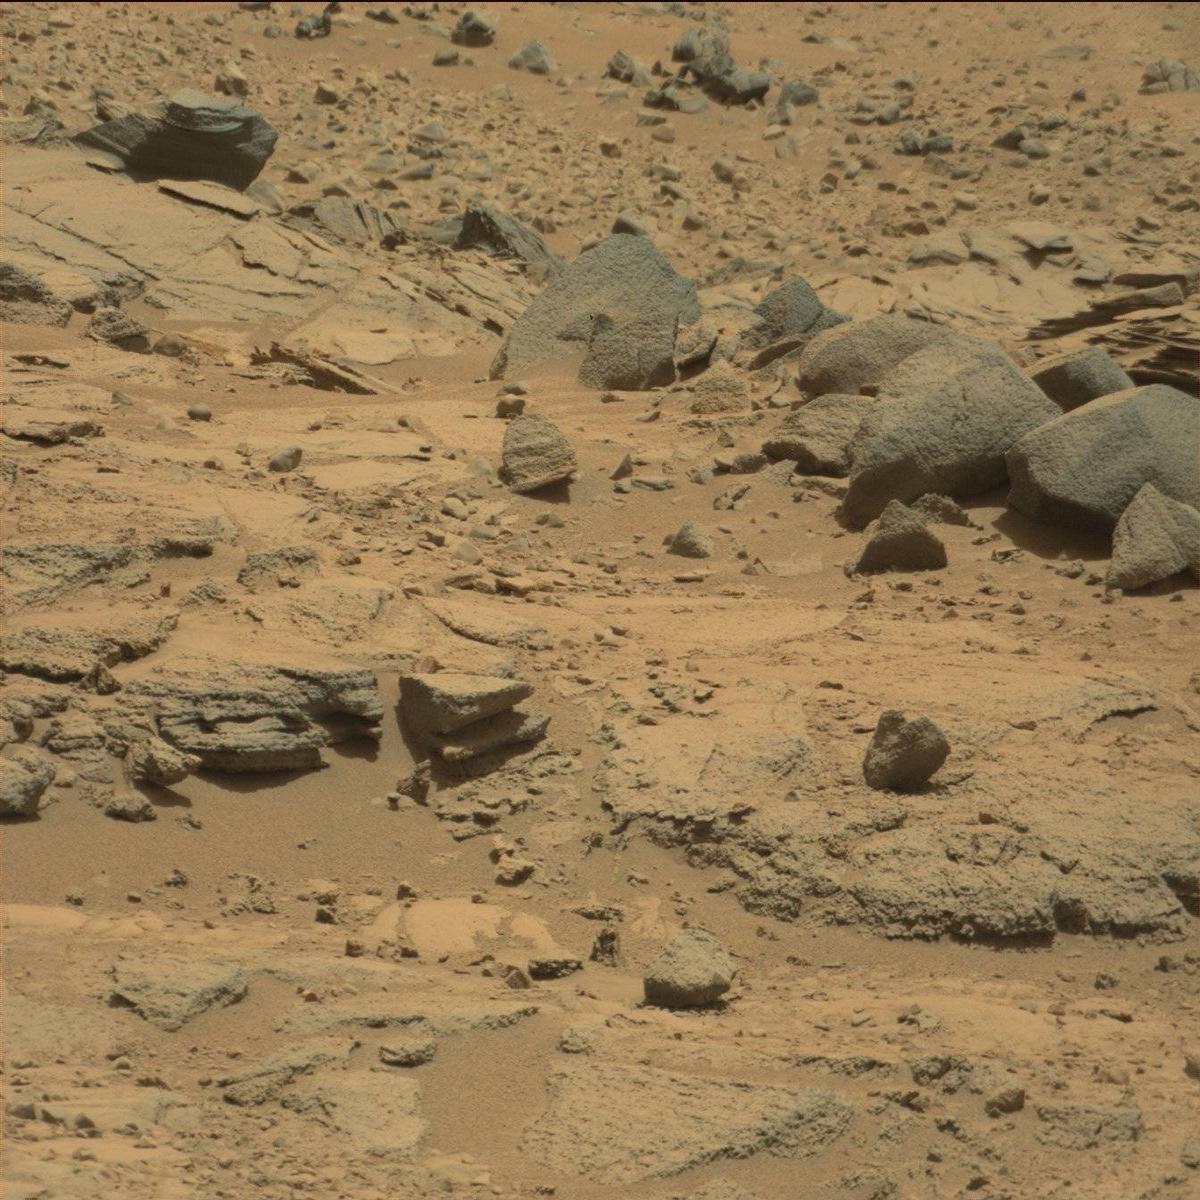
Terrain classes present: Bedrock, Rock, Sand / Soil